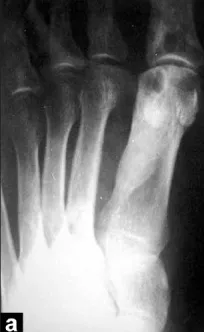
(a, b) Irregular, hyperosteotic changes of cortex, resembling melting wax dripping on the side of a candle. Dense sclerotic linear areas are seen, mainly in the cortex.
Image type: radiology (x_ray)